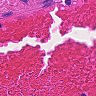
Metastatic tissue present: no